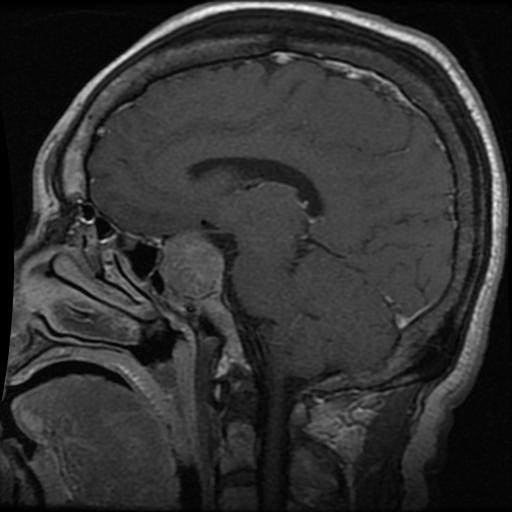
Label: pituitary